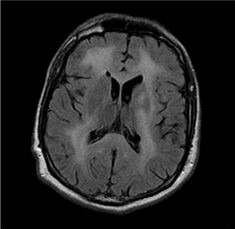
Label: notumor